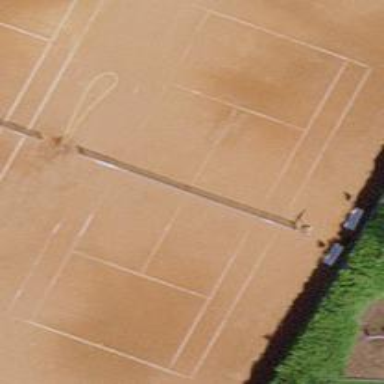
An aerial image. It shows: Sandy tennis court.